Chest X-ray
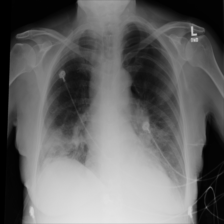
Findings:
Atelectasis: negative
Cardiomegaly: negative
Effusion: negative
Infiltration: positive
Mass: positive
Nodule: negative
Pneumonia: negative
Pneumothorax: positive
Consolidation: positive
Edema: negative
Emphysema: negative
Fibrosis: negative
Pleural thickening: negative
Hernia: negative